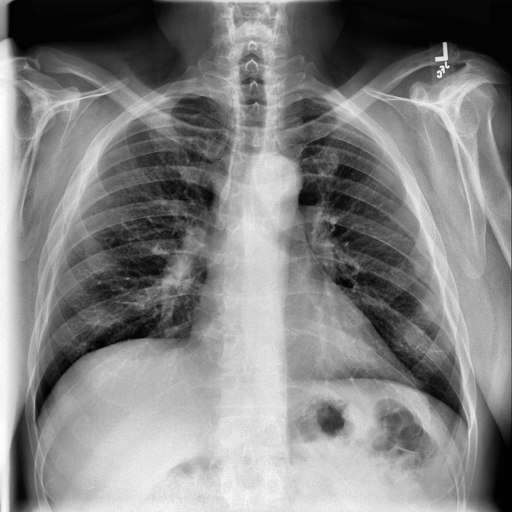
Finding: NORMAL